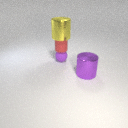
large yellow metal cylinder above small purple rubber sphere